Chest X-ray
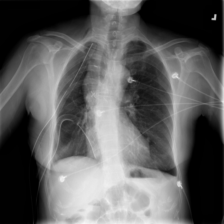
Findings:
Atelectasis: negative
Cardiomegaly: negative
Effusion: negative
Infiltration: negative
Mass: positive
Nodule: negative
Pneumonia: negative
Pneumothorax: negative
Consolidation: negative
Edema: negative
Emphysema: negative
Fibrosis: positive
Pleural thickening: negative
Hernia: negative